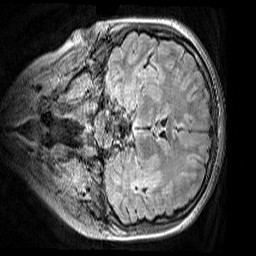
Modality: FLAIR
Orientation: coronal
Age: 12
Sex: female
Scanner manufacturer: siemens
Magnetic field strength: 3 T
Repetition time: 5 s
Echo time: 0.388 s